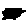
Label: square